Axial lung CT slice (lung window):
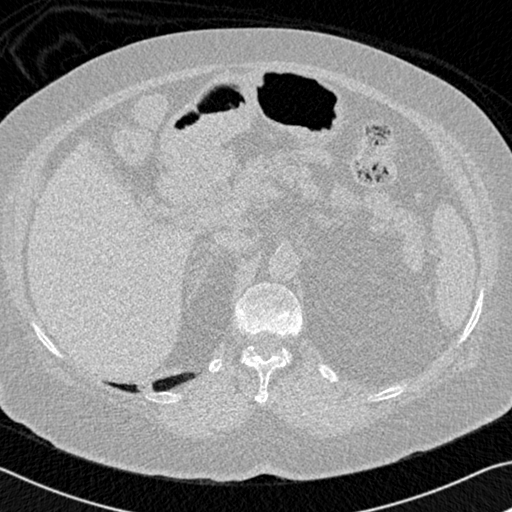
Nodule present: no